Interaction volume radius: 5 \u00c5
Interaction volume height: 35 \u00c5
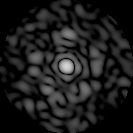
Disorder parameter: 0.8613